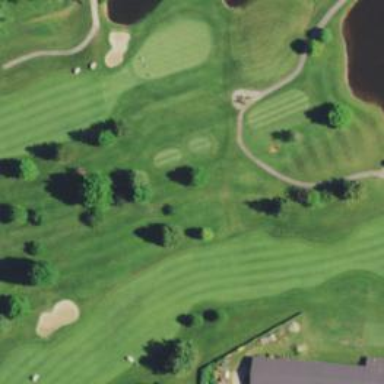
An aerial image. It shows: Path for both road and golf.